Катушка массой $M$ с намотанной на нее легкой нитью стоит на горизонтальном столе и упирается в два гвоздя, вбитых вертикально в стол. Один конец нити закреплен на катушке, а к свободному концу нити, свешивающемуся в прорезь стола, привязан груз (см. рисунок).
При каких значениях массы $m$ груза система будет в равновесии? Радиус барабанов катушки $R$, радиус намотки нити $r$. Коэффициент трения катушки о гвозди $\mu_{1}$, коэффициент трения катушки о поверхность стола $\mu_{2}$.
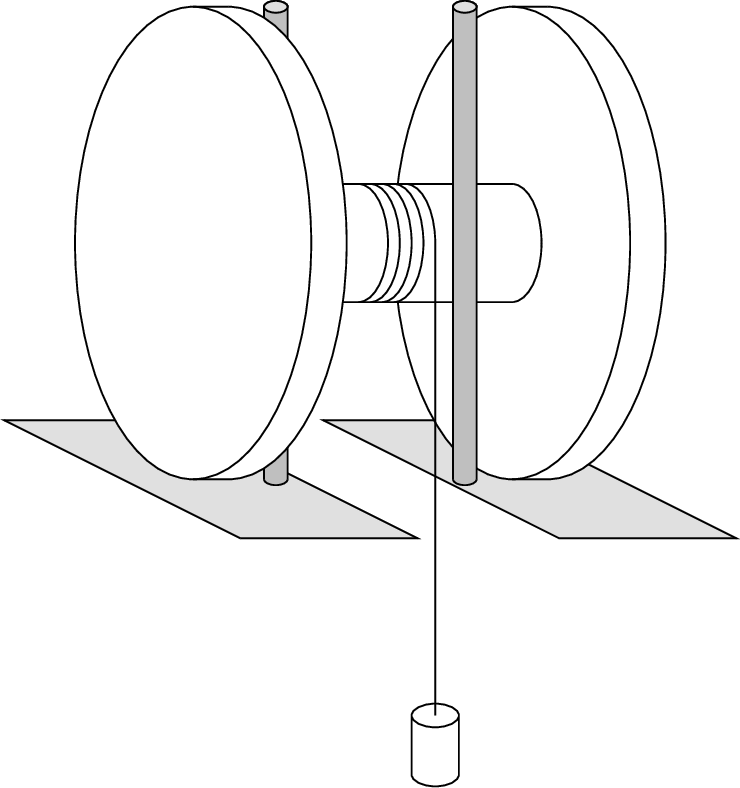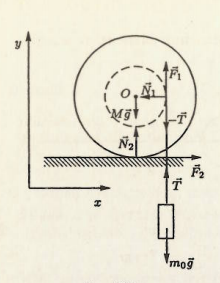
Решение: Допустим, что существует масса $m_{0}$ такая, что для массы груза $m>m_{0}$ катушка начнет проскальзывать. При массе груза $m=m_{0}$ (см. рисунок) на катушку действуют силы трения\begin{equation}F_{1}=\mu_{1} N_{1}, \tag1\end{equation}\begin{equation}F_{2}=\mu_{2} N_{2}. \tag2\end{equation}  Запишем для катушки второй закон Ньютона в проекции на координатные оси:\begin{equation}O x: F_{2}-N_{1}=0,\tag3\end{equation}\begin{equation}O y: N_{2}+F_{1}-M g-T=0.\tag4\end{equation}Натяжение нити\begin{equation}T=m_{0}g.\tag5\end{equation}Момент приложенных к катушке сил относительно полюса $O$, лежащего на оси катушки, равен нулю, так как катушка находится в равновесии:\begin{equation}T r-F_{1} r-F_{2} R=0.\tag6\end{equation}Решая систему уравнений $(1)-(6)$, получим:$$m_{0}=M \frac{\mu_{2}\left(1+\frac{r}{R} \mu_{1}\right)}{\frac{r}{R}-\mu_{2}} .$$Таким образом, если $\mu_{2}<\frac{r}{R}$, то система будет в равновесии при$$m < m_{0}=M \frac{\mu_{2}\left(1+\frac{r}{R} \mu_{1}\right)}{\frac{r}{R}-\mu_{2}},$$а при $m>m_{0}$ катушка будет вращаться.Если увеличивать $\mu_{2}$, приближая его к $\frac{r}{R}$, то $m_{0}$ будет неограниченно возрастать; при $\mu_{2}=\frac{r}{R}$ система находится в равновесии при любых $m$. При $\mu_{2} \geqslant \frac{r}{R}$ равновесие не нарушится ни при каком $m$.
Ответ: Система будет в равновесии при$$m < m_{0}=M \frac{\mu_{2}\left(1+\frac{r}{R} \mu_{1}\right)}{\frac{r}{R}-\mu_{2}}.$$
Темы:
T, Механика, Статика, Всероссийские, Трение, Момент сил